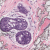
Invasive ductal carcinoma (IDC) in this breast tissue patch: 0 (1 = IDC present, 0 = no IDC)